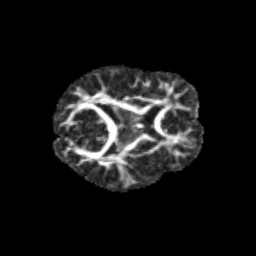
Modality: FA
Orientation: axial
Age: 10
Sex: male
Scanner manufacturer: siemens
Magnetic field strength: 3 T
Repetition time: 3.8 s
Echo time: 0.07 s